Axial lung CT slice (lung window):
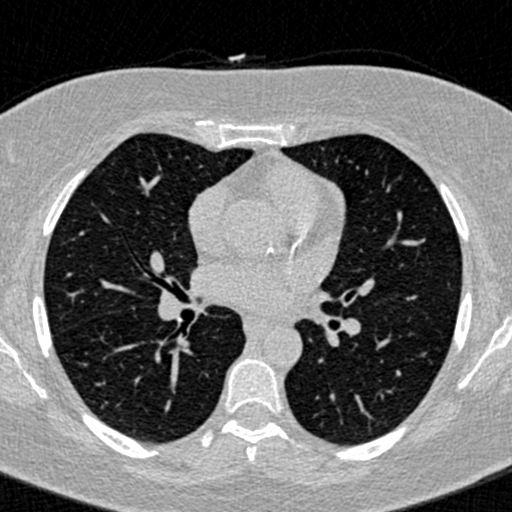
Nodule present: no